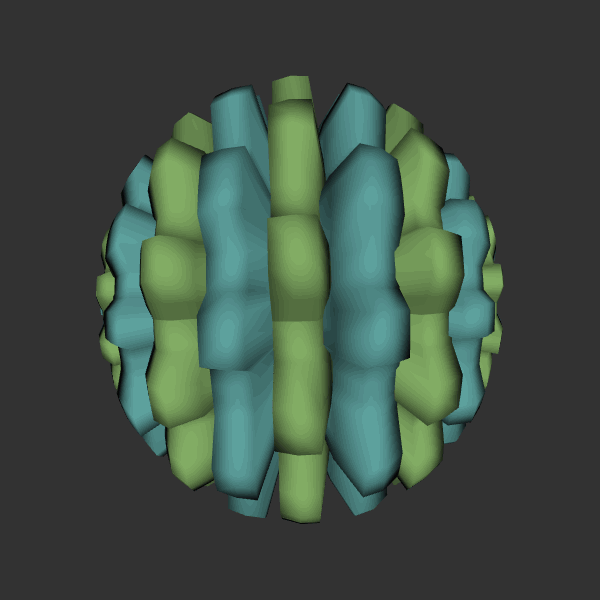
Background: dark